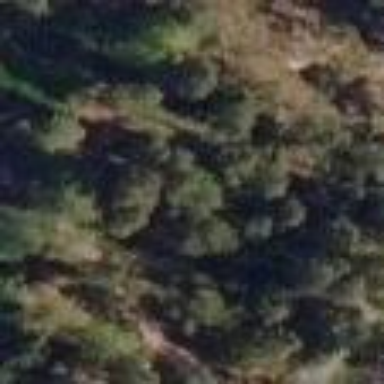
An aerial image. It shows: Forest area with mix of leaf types and cycles.